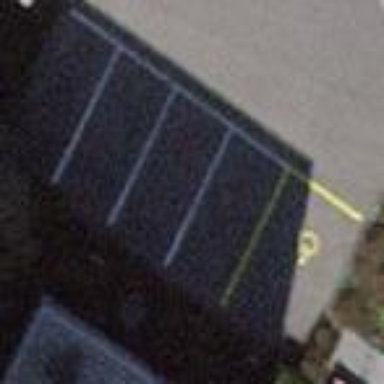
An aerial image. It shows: Parking lane with asphalt surface.